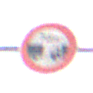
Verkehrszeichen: VerbotUnterschreitenMindestabstand
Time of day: Midday
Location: Outdoor (Nature)
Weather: PartlyCloudy
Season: NotSpecified
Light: Natural